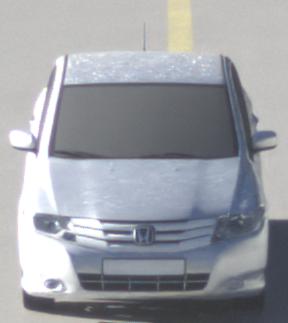
Make: Honda
Model: City
Detailed model: Gen. 6
Model produced from: 2008
Model produced until: 2013
Doors: 4
Color: white
Road condition: wet road
Daytime: sunrise or sunset
Contrast: medium contrast